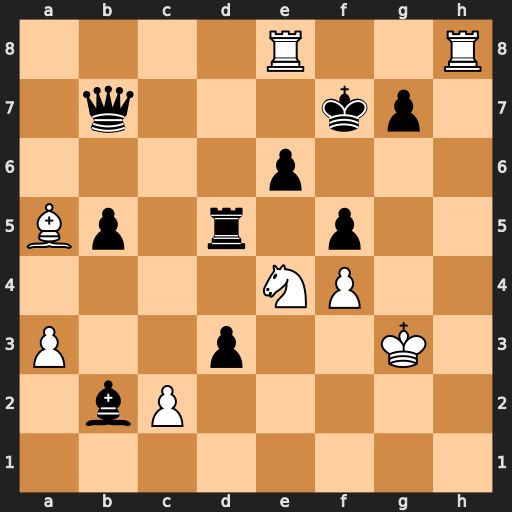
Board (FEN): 4R2R/1q3kp1/4p3/Bp1r1p2/4NP2/P2p2K1/1bP5/8
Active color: w
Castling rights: -
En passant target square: -
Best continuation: Rhf8+ Kg6 Rxe6+ Bf6 Nxf6 gxf6 Rfxf6+ Kg7 Rg6+ Kh7 Rh6+